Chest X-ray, AP view. Patient: 16 years old, sex M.
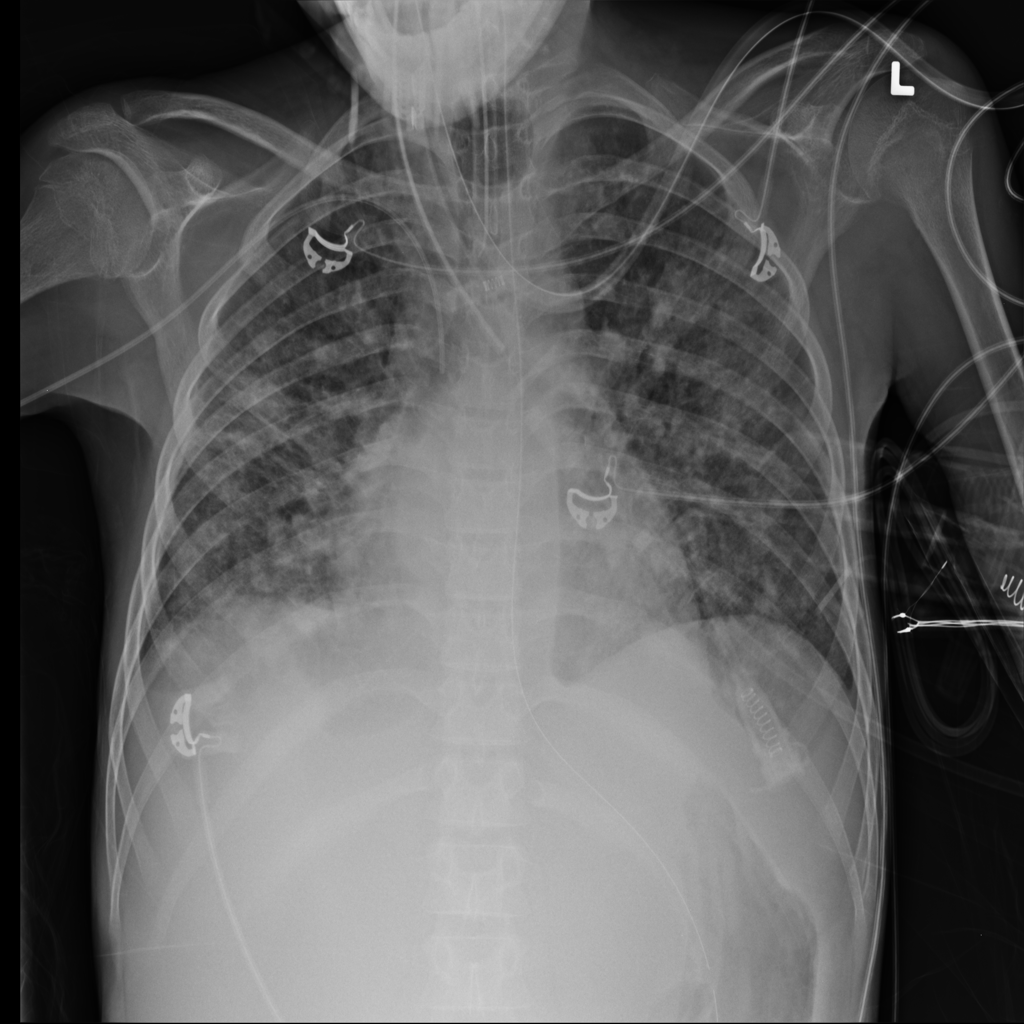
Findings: Infiltration